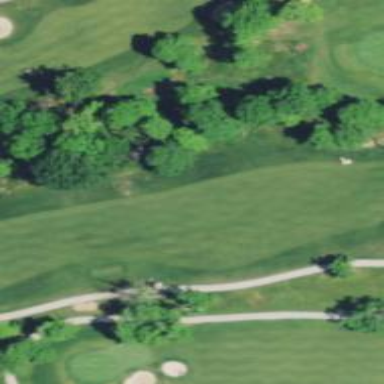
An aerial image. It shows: Golf hole.